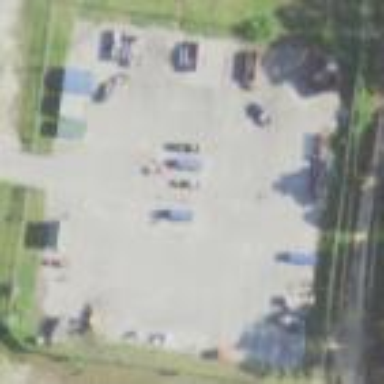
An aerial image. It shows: Recycling center.